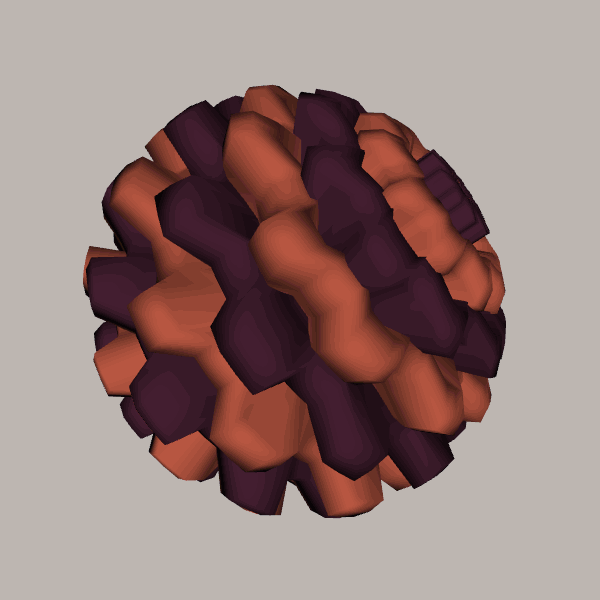
Background: light